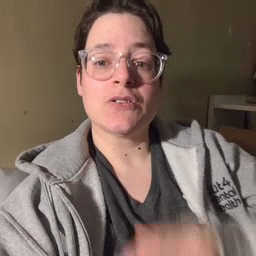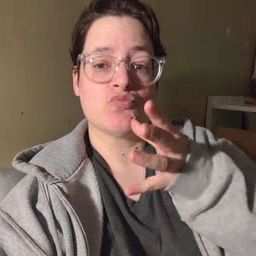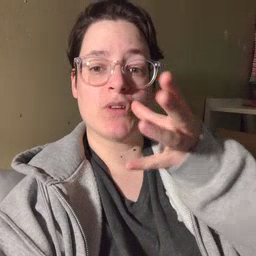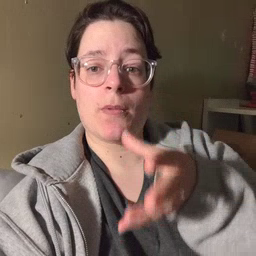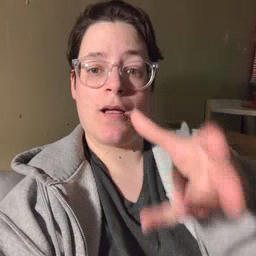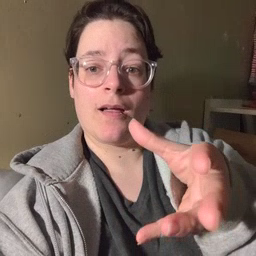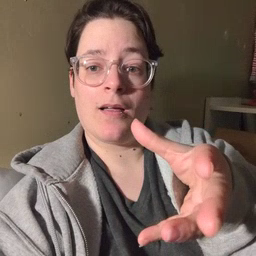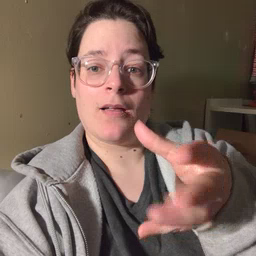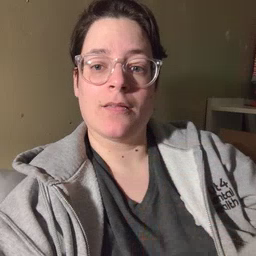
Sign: grandma